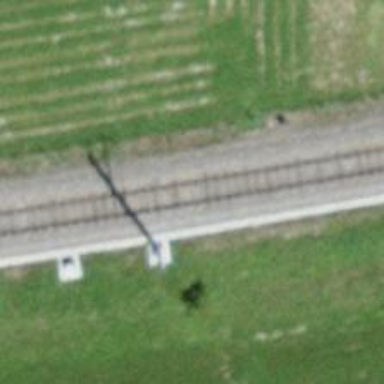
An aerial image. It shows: Narrow-gauge railway track electrified by contact line.